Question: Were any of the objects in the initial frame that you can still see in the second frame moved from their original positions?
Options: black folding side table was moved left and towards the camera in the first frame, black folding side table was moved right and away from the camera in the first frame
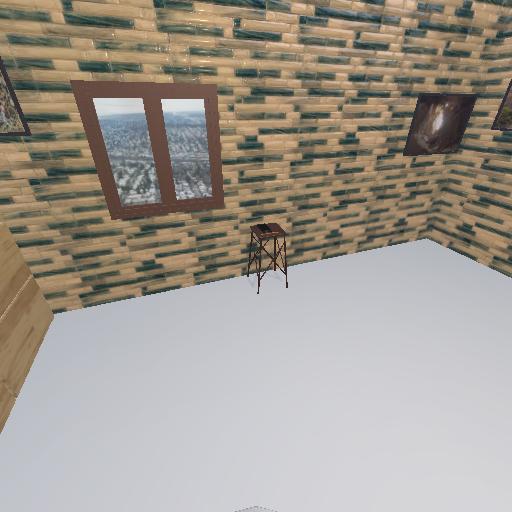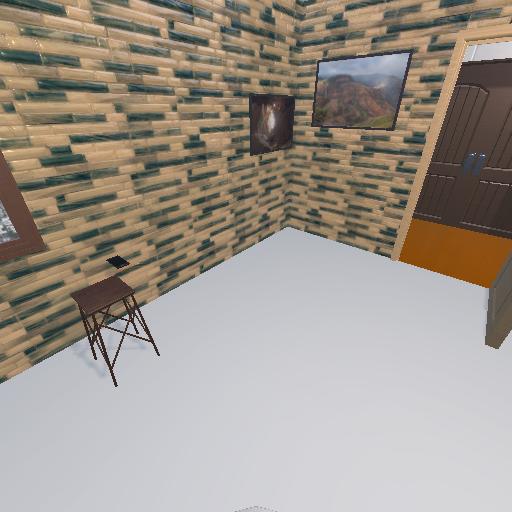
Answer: black folding side table was moved left and towards the camera in the first frame